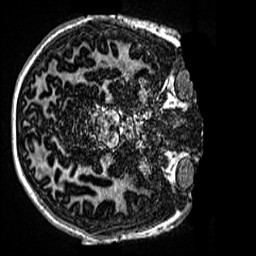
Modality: MP2RAGE
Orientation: axial
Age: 12
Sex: male
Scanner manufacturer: siemens
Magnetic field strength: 3 T
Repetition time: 4 s
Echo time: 0.00299 s